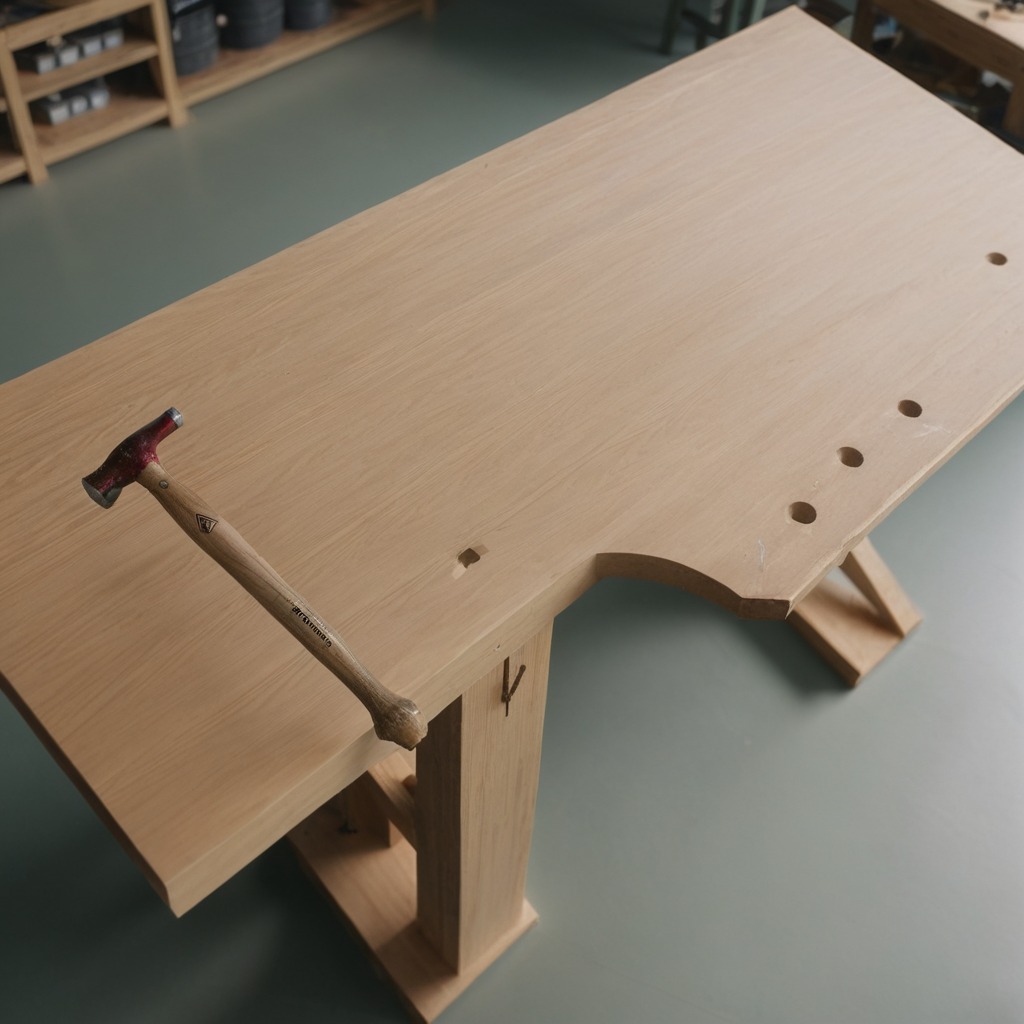
A hammer lies on a workbench inside a coastal fishing gear workshop.